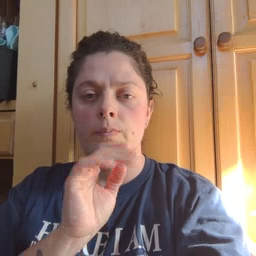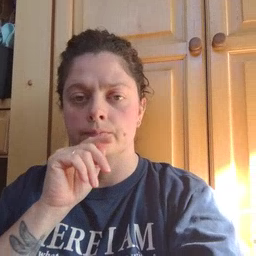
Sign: finger